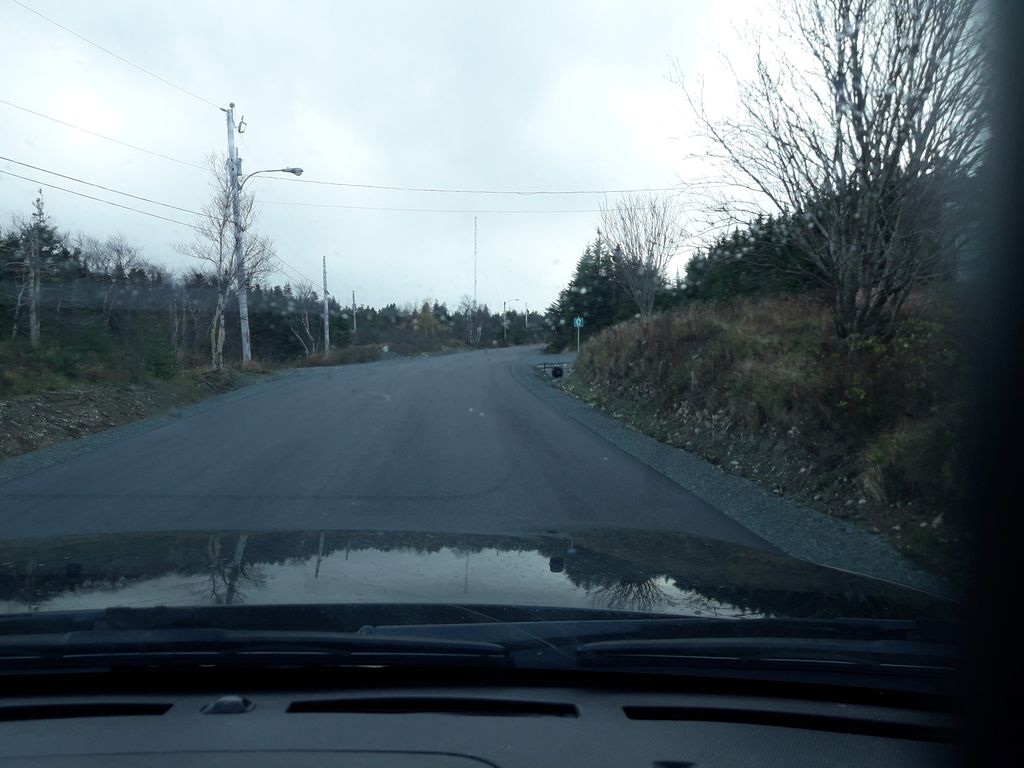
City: st_johns